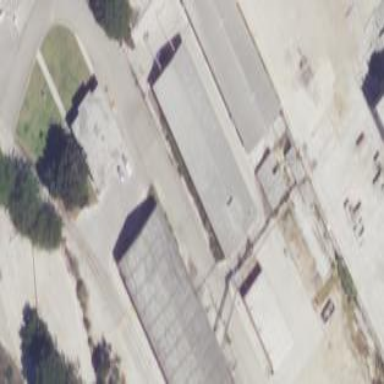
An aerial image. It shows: Industrial building.